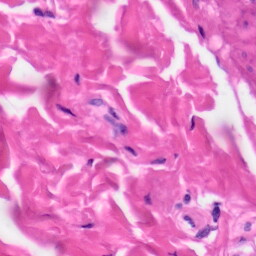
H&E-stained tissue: Skin